Question: I am developing a framework in Swift, and I've run into trouble while trying to use my .swift classes inside of Obj-C files.
- - - - 'Product Module Name'- 'NSObject''@objc'
I am still given the compiler error: 'Use of undeclared identifier 'GGNetworking'' even though I have done all of the steps necessary according to Apple's documentation.
The implementation and project itself couldn't be more simple.
'''
#import <UIKit/UIKit.h>
#import "SDK-Swift.h"
@interface GGHomie : NSObject
@end
@implementation GGHomie
- (id)init
{
self = [super init];
if (self)
{
GGNetworking *network = [[GGNetworking alloc] init]; // <-- Compiler error here
}
return self;
}
@end
'''
I know I'm not the only one on SO wrestling Obj-C to Swift code ;) Can anyone weigh in on this?
# Update
SDK-Swift.h
'''
// Generated by Swift version 1.0 (swift-600.0.51.4)
#if defined(__has_include) && __has_include(<swift/objc-prologue.h>)
# include <swift/objc-prologue.h>
#endif
#include <objc/NSObject.h>
#include <stdint.h>
#include <stddef.h>
#include <stdbool.h>
#if defined(__has_include) && __has_include(<uchar.h>)
# include <uchar.h>
#elif __cplusplus < 201103L
typedef uint_least16_t char16_t;
typedef uint_least32_t char32_t;
#endif
#if !defined(SWIFT_PASTE)
# define SWIFT_PASTE_HELPER(x, y) x##y
# define SWIFT_PASTE(x, y) SWIFT_PASTE_HELPER(x, y)
#endif
#if !defined(SWIFT_METATYPE)
# define SWIFT_METATYPE(X) Class
#endif
#if defined(__has_attribute) && __has_attribute(objc_runtime_name)
# define SWIFT_RUNTIME_NAME(X) __attribute__((objc_runtime_name(X)))
#else
# define SWIFT_RUNTIME_NAME(X)
#endif
#if !defined(SWIFT_CLASS_EXTRA)
# define SWIFT_CLASS_EXTRA
#endif
#if !defined(SWIFT_PROTOCOL_EXTRA)
# define SWIFT_PROTOCOL_EXTRA
#endif
#if !defined(SWIFT_CLASS)
# if defined(__has_attribute) && __has_attribute(objc_subclassing_restricted)
# define SWIFT_CLASS(SWIFT_NAME) SWIFT_RUNTIME_NAME(SWIFT_NAME) __attribute__((objc_subclassing_restricted)) SWIFT_CLASS_EXTRA
# else
# define SWIFT_CLASS(SWIFT_NAME) SWIFT_RUNTIME_NAME(SWIFT_NAME) SWIFT_CLASS_EXTRA
# endif
#endif
#if !defined(SWIFT_PROTOCOL)
# define SWIFT_PROTOCOL(SWIFT_NAME) SWIFT_RUNTIME_NAME(SWIFT_NAME) SWIFT_PROTOCOL_EXTRA
#endif
#if !defined(SWIFT_EXTENSION)
# define SWIFT_EXTENSION(M) SWIFT_PASTE(M##_Swift_, __LINE__)
#endif
#if !defined(OBJC_DESIGNATED_INITIALIZER)
# if defined(__has_attribute) && __has_attribute(objc_designated_initializer)
# define OBJC_DESIGNATED_INITIALIZER __attribute__((objc_designated_initializer))
# else
# define OBJC_DESIGNATED_INITIALIZER
# endif
#endif
#pragma clang diagnostic push
#pragma clang diagnostic ignored "-Wproperty-attribute-mismatch"
#if defined(__has_feature) && __has_feature(modules)
#endif
#pragma clang diagnostic pop
'''
GGNetworking.swift
'''
import UIKit
import Alamofire
public class GGNetworking: NSObject {
public class var baseUrl:NSString! {
get {
return "http://www.google.com/mobile/api/v1/"
}
}
public class func getInImageAd(url:GGInImageAdUrl!, completionHandler:(AnyObject?, NSError?) -> Void) {
Alamofire.request(.GET, url.absoluteString!).response { (request, response, data, error) in
if (error != nil) {
println("An error occurred while getting an in-image ad (\(url.absoluteString)): \(error)")
completionHandler(nil, error)
} else {
completionHandler(data, nil)
}
}
}
public class func getInScreenAd(url:GGInScreenAdUrl!, completionHandler:(AnyObject?, NSError?) -> Void) {
Alamofire.request(.GET, url.absoluteString!).response { (request, response, data, error) in
if (error != nil) {
println("An error occurred while getting an in-screen ad (\(url.absoluteString)): \(error)")
completionHandler(nil, error)
} else {
completionHandler(data, nil)
}
}
}
}
'''
Finally, a screenshot of my Build Phases setup:

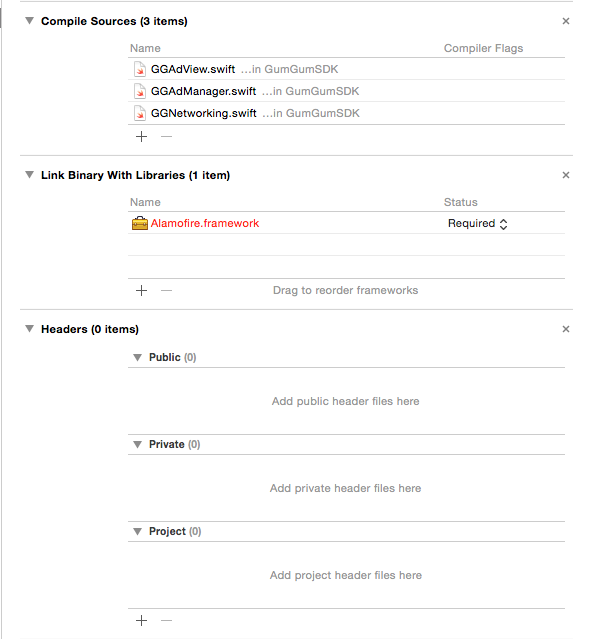
Answer: - 'GGNetworking''internal''public'- 'GGNetworking'- - 'SDK-Swift.h''DerivedData''~/Library/Developer/Xcode/DerivedData/...'- 'GGNetworking'-
Does adding 'public override init() { super.init() }' to 'GGNetworking' solve the issue?